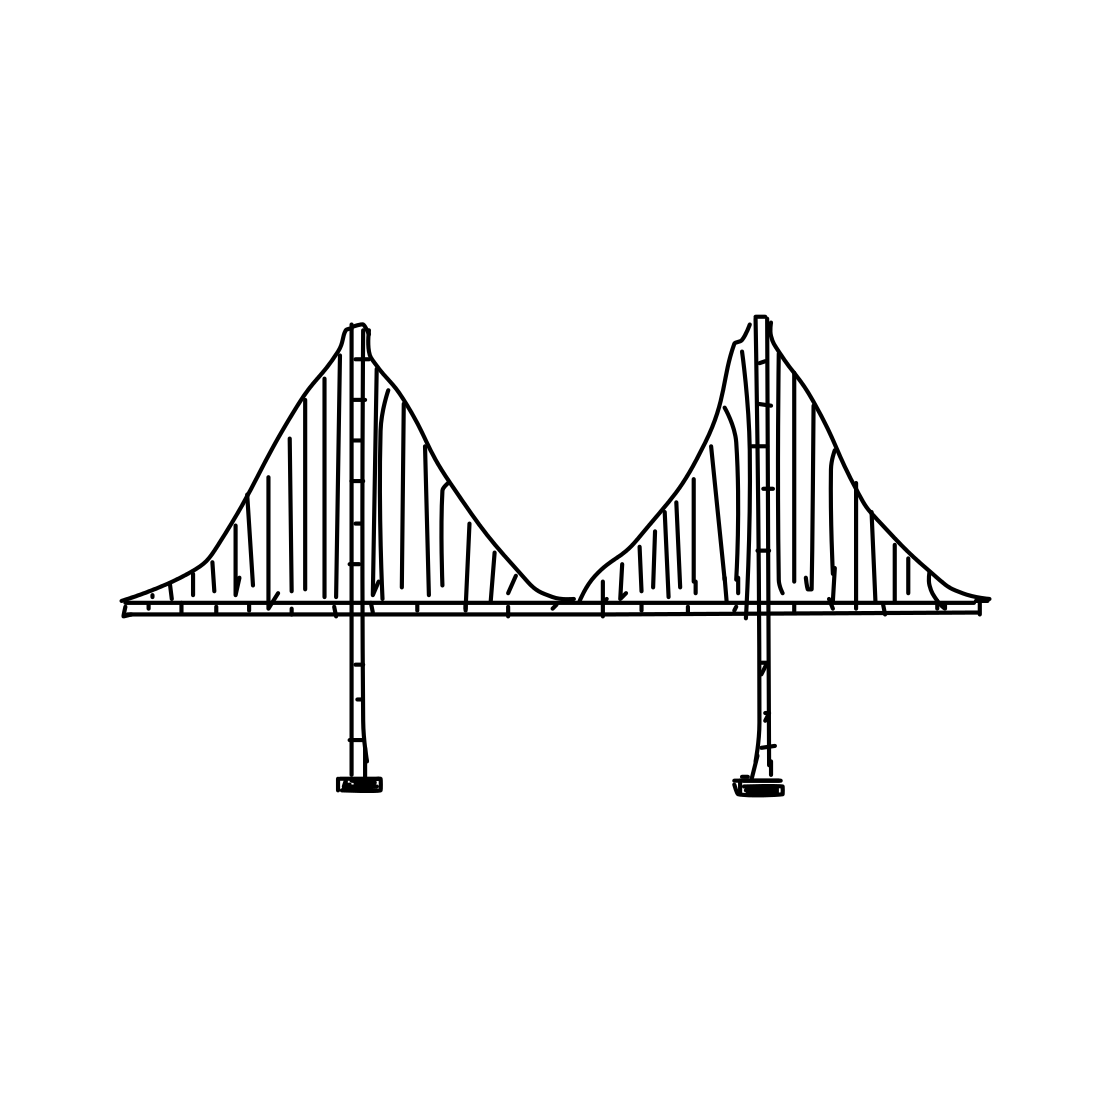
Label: bridge